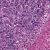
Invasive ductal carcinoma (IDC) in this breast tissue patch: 0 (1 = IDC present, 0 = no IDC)